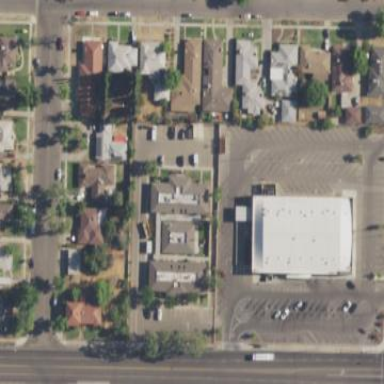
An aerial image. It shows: Commercial area with supermarket.